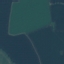
Label: AnnualCrop